Question: Here's a problem which is driving me mad.
I have the need to have two slightly different (could pe a parametrized one) and very specific Preference types.
One is an EditText with a Button next to it.
The EditText lets you enter (modify) a phone number, while the button opens the Contacts dialog and lets you chooe a contact's number.
The other Preference is really similar, if not identical, but lets you choose an eMail, from contact (It's not said that the phone and the eMail are from the same contact, they can - and normally should - be from different people).
These custom Preferences should work in PreferenceActivities as well as in PreferenceFragments.
Even better, if the EditText could also have the contact photo on the left - but this is just dreaming, I know...
Do you have any idea how can I accomplish something like that?
I can't even figure out if the best way to do this would be using intents in PreferenceScreen or extending a DialogPreference or ... who knows what.
Now, My English is maybe faulty, I better explain what I need by the help of an image (it's a sequence of actions):

Thank you in advance!
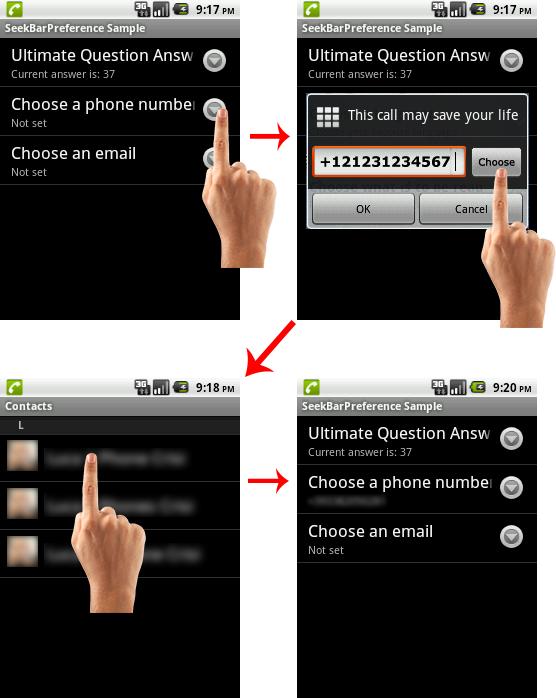
Answer: Well, it turn out that DialogPreferences can't override onActivityResult, which is for getting a result aftwer you picked a contact from the contact list.
So I had to resign and find some other solution.
A simple EditTextPreference was... too simple for my tastes, I extended a RingTonePreference and bent it to my needs.
You will need: a Class (the preference itself), a styleable attribute (just an enum to set wether it's used to pick a phone number or an email address) and the preference definition file.
Here we go:
CLS_Prefs_Contact.java
'''
/**
* CLS_Prefs_Contact class
*
* This is the class that allows for a custom Contact Picker Preference
* (auto refresh summary).
*
* @category Custom Preference
* @author Paranoid Eyes
* @copyright Paranoid Eyes
* @version 1.0
*/
package com.paranoideyes.contactpreference_rt;
/* ---------------------------------- Imports ------------------------------- */
import android.content.Context;
import android.content.Intent;
import android.content.SharedPreferences;
import android.database.Cursor;
import android.net.Uri;
import android.preference.PreferenceManager;
import android.preference.RingtonePreference;
import android.provider.ContactsContract;
import android.util.AttributeSet;
/**
* @attr ref android.R.styleable#ContactPreference_contactInfo
*/
public class ContactPreference extends RingtonePreference
{
/* ----------------------------- Constants ------------------------------ */
/*
private static final String nsContact =
"http://schemas.android.com/apk/res/com.lucacrisi.contactpreference_rt";
*/
private static final String nsContact =
"http://schemas.android.com/apk/res-auto";
/* ----------------------------- Variables ------------------------------ */
//private static Contact_Info contactInfo = null;
private int contactInfo = 0;
private final String defaultSummary = "---";
/* ------------------------------ Objects ------------------------------- */
private static Context ctx = null;
private static SharedPreferences prefs = null;
/* ---------------------------- Constructors ---------------------------- */
public ContactPreference(final Context context, final AttributeSet attrs)
{
super(context, attrs);
ctx = context;
// Read attributes
contactInfo = attrs.getAttributeIntValue(nsContact, "contactInfo", 0);
//System.out.println("Constructor - " + contactInfo);
prefs = PreferenceManager.getDefaultSharedPreferences(ctx);
summary_Update();
}
/* ----------------------------- Overrides ------------------------------ */
@Override
public final boolean onActivityResult
(final int requestCode, final int resultCode, final Intent data)
{
boolean result = false;
if (super.onActivityResult(requestCode, resultCode, data))
{
if (data != null)
{
//
getContactInfo(data);
//
final Uri uri = data.getData();
if (callChangeListener(uri != null ? uri.toString() : ""))
{
result = true;
}
}
}
return result;
}
@Override
protected final void onPrepareRingtonePickerIntent(final Intent tnt)
{
tnt.setAction(Intent.ACTION_PICK);
tnt.setData(ContactsContract.Contacts.CONTENT_URI);
}
/* ------------------------------ Methods ------------------------------- */
private final void getContactInfo(final Intent data)
{
//final String noData = getString(R.string.missing_data);
//String result = noData;
String result = "";
final Cursor cur =
ctx.getContentResolver().query(data.getData(), null, null, null, null);
while (cur.moveToNext())
{
final String contactId =
cur.getString
(
cur.getColumnIndex
(
ContactsContract.Contacts._ID
)
);
//System.out.println("getContactInfo - " + contactInfo);
switch(contactInfo)
{
case 0: // phone
{
// Find the phone numbers
String hasPhone = cur.getString
(
cur.getColumnIndex
(
ContactsContract.Contacts.HAS_PHONE_NUMBER
)
);
if (hasPhone.equalsIgnoreCase("1"))
{
hasPhone = "true";
}
else
{
hasPhone = "false" ;
}
if (Boolean.parseBoolean(hasPhone))
{
final Cursor phones = ctx.getContentResolver().query
(
ContactsContract.CommonDataKinds.Phone.CONTENT_URI,
null,
ContactsContract.CommonDataKinds.Phone.CONTACT_ID +
" = " + contactId, null, null
);
String number = ""; //noData;
if (phones.getCount() > 0)
{
phones.moveToFirst();
number = phones.getString
(
phones.getColumnIndex
(
ContactsContract.CommonDataKinds.Phone.NUMBER
)
);
}
phones.close();
result = number;
//result = ((number == "") ? noData : number);
}
break;
}
case 1: // email
{
// Find the email addresses
final Cursor emails = ctx.getContentResolver().query
(
ContactsContract.CommonDataKinds.Email.CONTENT_URI,
null,
ContactsContract.CommonDataKinds.Email.CONTACT_ID +
" = " + contactId, null, null
);
String email = ""; //noData;
if (emails.getCount() > 0)
{
emails.moveToFirst();
email = emails.getString
(
emails.getColumnIndex
(
ContactsContract.CommonDataKinds.Email.DATA
)
);
}
emails.close();
result = email;
//result = ((email == "") ? noData : email);
break;
}
}
}
cur.close();
// Here do the magic and put the value into the Preferences
setting_Write(getKey(), result);
summary_Update();
}
private final static void setting_Write(final String key, final String value)
{
// Write the value
prefs.edit().putString(key, value).commit();
}
private final void summary_Update()
{
// Read the value and set the summary
String str = prefs.getString(getKey(), "");
if ("".equals(str))
{
str = defaultSummary;
}
setSummary(str);
}
}
'''
res/values/attrs.xml
'''
<?xml version="1.0" encoding="utf-8"?>
<resources>
<declare-styleable name="CLS_Prefs_Contact">
<attr name="contactInfo">
<enum name="phone" value="0" />
<enum name="email" value="1" />
</attr>
</declare-styleable>
</resources>
'''
res/xml/prefs.xml
'''
<?xml version="1.0" encoding="utf-8"?>
<PreferenceScreen
xmlns:android="http://schemas.android.com/apk/res/android"
xmlns:contact="http://schemas.android.com/apk/res-auto"
>
<com.paranoideyes.contactpreference_rt.CLS_Prefs_Contact
android:key="phone_nr"
android:title="@string/phone_nr"
contact:contactInfo="phone"
/>
<com.paranoideyes.contactpreference_rt.CLS_Prefs_Contact
android:key="email_ad"
android:title="@string/email_ad"
contact:contactInfo="email"
/>
</PreferenceScreen>
'''
res/values/strings.xml
'''
<?xml version="1.0" encoding="utf-8"?>
<resources>
<string name="app_name">ContactPreference Sample</string>
<string name="phone_nr">Choose a phone number</string>
<string name="summary_pn">Not set</string>
<string name="email_ad">Choose an email</string>
<string name="summary_ea">Not set</string>
</resources>
'''
So, this is what I ended up with: